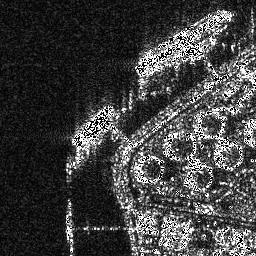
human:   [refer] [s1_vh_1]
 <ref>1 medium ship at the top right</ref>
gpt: <box>[[72, 2, 91, 15, 0]]</box>